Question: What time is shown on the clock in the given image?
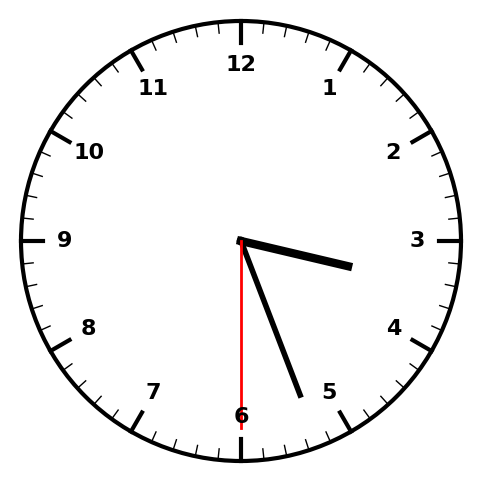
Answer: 03:26:30